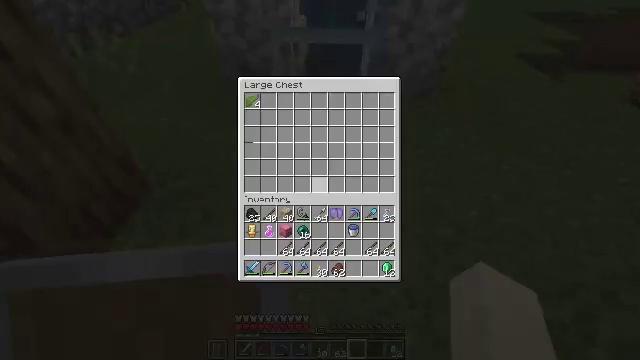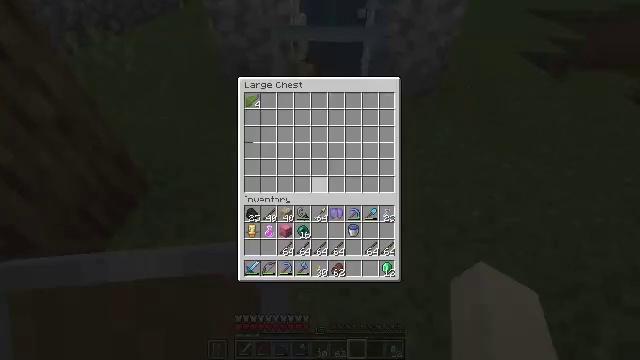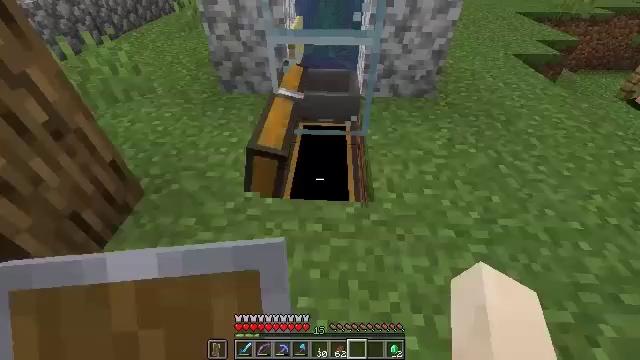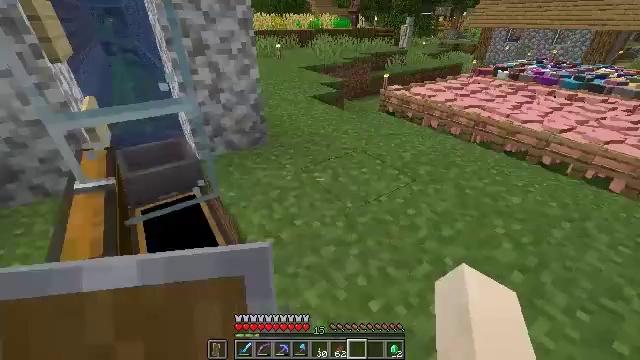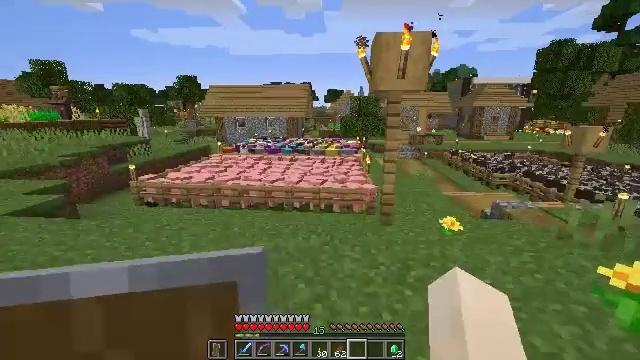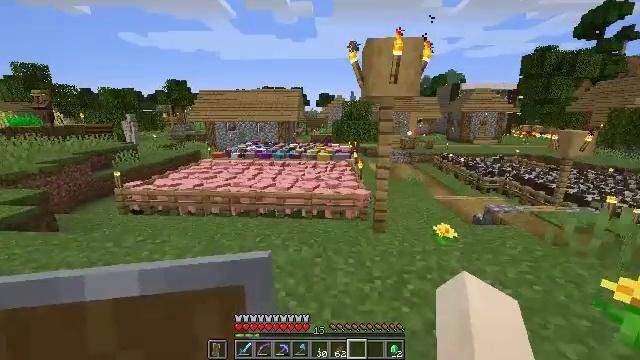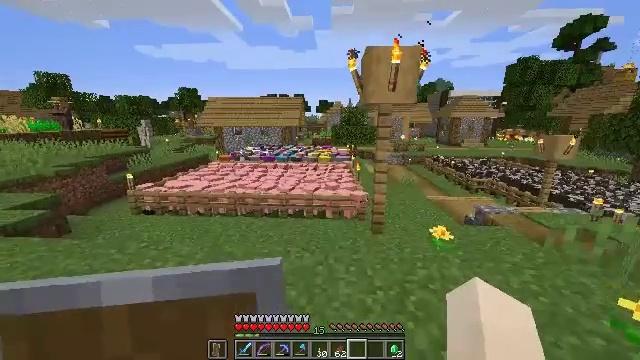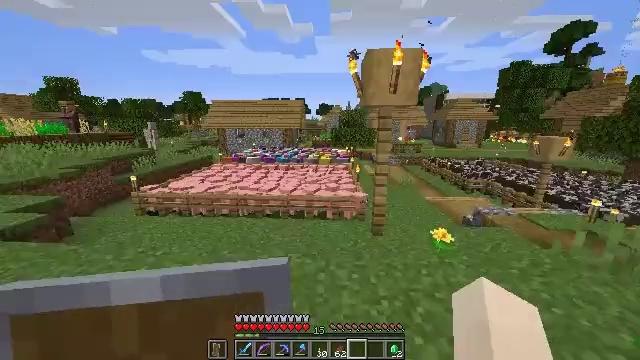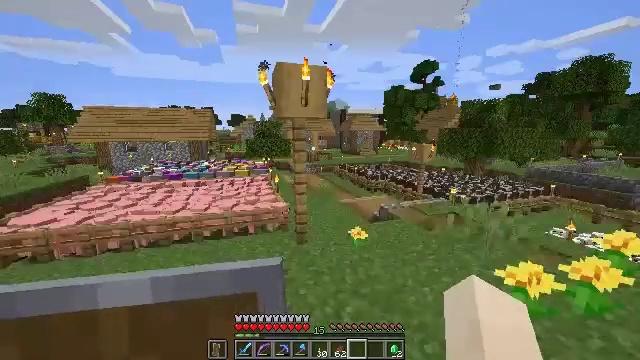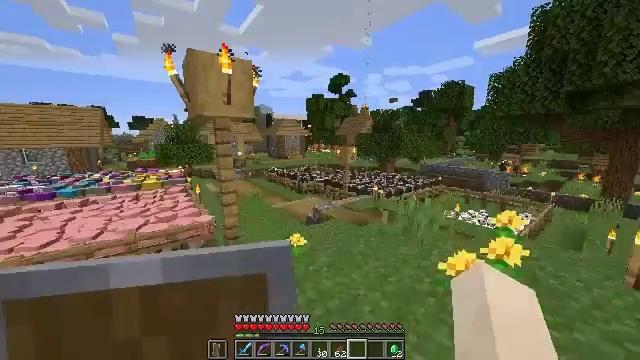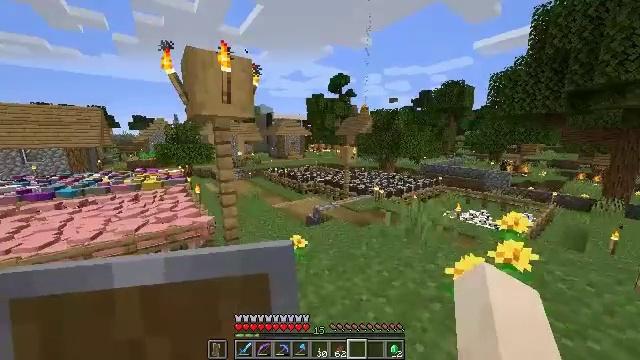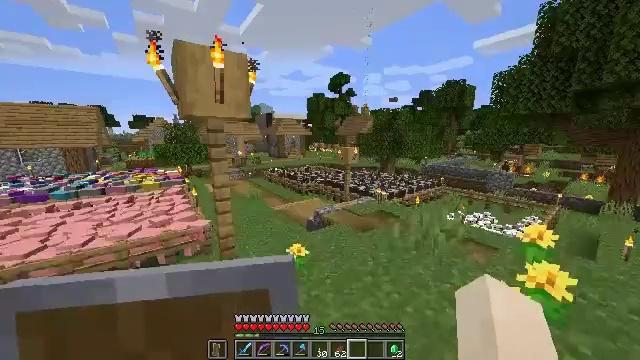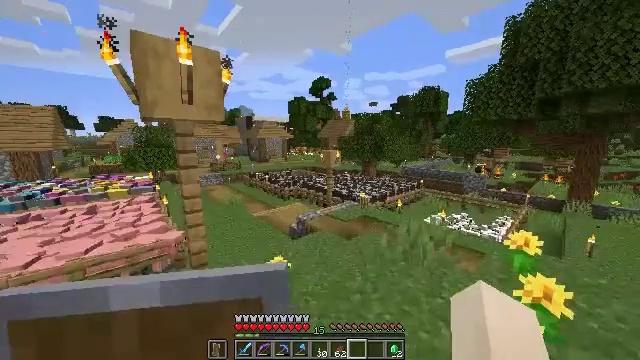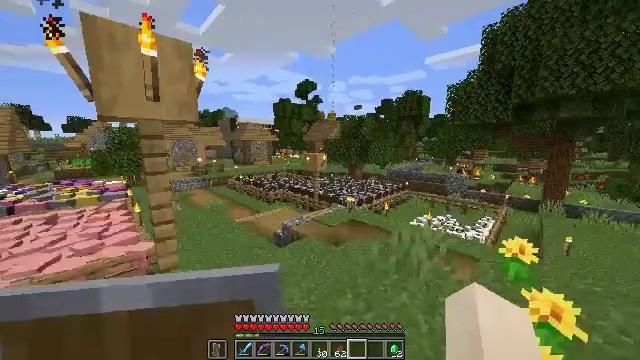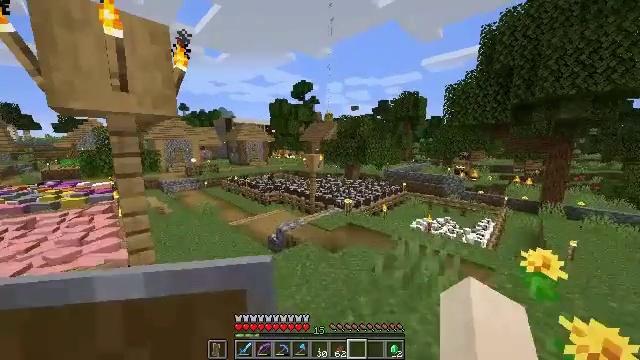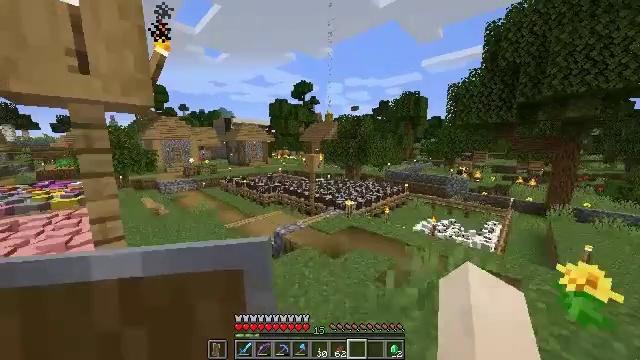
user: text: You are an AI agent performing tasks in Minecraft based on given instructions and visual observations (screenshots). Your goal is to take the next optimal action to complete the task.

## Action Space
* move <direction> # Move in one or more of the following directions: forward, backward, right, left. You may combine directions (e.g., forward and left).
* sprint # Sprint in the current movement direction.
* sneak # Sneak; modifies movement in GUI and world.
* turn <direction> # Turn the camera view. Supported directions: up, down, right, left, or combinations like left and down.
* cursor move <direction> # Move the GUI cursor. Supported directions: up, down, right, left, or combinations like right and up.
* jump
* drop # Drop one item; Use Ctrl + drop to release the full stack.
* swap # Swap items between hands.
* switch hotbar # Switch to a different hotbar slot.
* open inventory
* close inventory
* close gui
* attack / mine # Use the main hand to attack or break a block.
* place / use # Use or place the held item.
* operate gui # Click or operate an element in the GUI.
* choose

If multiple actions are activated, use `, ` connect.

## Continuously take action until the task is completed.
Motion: motion action
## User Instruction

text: Gather the oxeye daisy for crafting.
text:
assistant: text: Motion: no_op
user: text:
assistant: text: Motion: no_op
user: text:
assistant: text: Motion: turn right and up, close gui
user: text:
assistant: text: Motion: move forward, turn right and up
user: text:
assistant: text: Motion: move forward, sprint, turn right and up
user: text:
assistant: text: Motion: move forward, sprint
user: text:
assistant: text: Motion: move forward
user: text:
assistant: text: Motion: move forward, turn right and up
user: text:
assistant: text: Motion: move forward, sprint, turn right
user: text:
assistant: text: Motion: move forward, sprint
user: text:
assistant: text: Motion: move forward
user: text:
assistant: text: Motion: move forward, turn right
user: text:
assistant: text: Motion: move forward, turn right
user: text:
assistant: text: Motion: move forward
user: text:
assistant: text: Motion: move forward
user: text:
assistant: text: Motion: move forward
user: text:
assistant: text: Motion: move forward
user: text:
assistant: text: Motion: move forward
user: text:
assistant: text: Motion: move forward
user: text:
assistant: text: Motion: move forward, turn right
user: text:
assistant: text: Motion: move forward, turn right
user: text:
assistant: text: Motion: move forward, turn right
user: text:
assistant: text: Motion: move forward
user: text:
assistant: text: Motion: move forward, turn right, jump
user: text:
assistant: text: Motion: move forward, turn right, jump
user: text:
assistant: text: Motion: move forward, jump
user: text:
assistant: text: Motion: move forward
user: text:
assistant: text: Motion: move forward
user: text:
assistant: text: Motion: move forward
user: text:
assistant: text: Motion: move forward